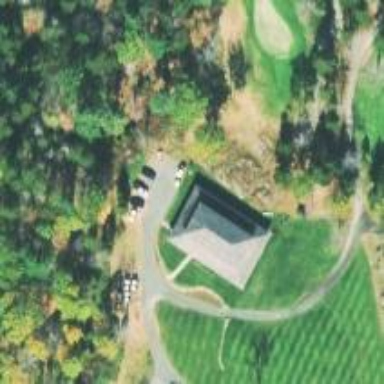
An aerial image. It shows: Golf course surrounded by greenery.